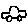
Label: car